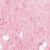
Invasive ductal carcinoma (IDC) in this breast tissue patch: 0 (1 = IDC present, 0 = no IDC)